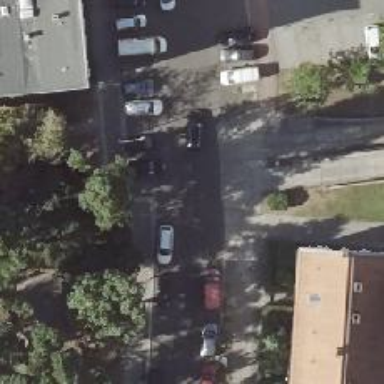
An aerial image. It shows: Residential road with asphalt surface and sidewalks on both sides. There is parallel parking available on the street.